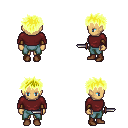
a pixel art fantasy rpg character, female body template, human, tanned skin, maroon long-sleeve shirt, teal pants, gold bedhead hairstyle, leather bracers, brown shoes, dagger, four views (front, back, left, right), 2x2 character sprite sheet, small pixel art, hard edges, no anti-aliasing